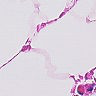
Metastatic tissue present: no